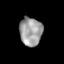
Tissue: skin
Cell type: Epithelial cells
Senescence score: 0.2665
Nuclear area (px): 629
Mean DAPI intensity: 157.892